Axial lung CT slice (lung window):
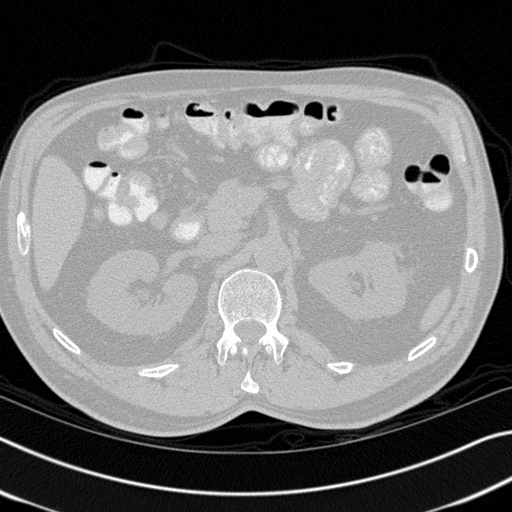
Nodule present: no